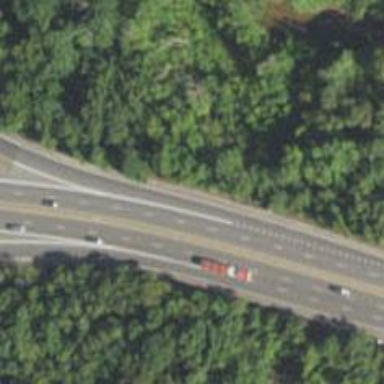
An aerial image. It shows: Asphalt trunk highway which is also expressway.